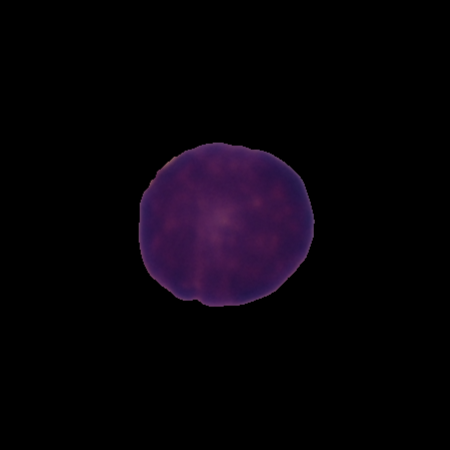
Label: healthy